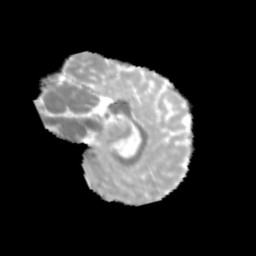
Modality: MD
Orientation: sagittal
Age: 12
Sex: male
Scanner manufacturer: siemens
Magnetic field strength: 3 T
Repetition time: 3.8 s
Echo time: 0.07 s